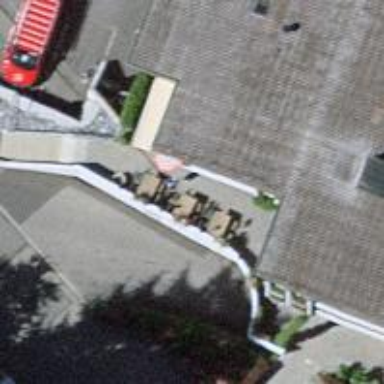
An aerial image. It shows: Restaurant.